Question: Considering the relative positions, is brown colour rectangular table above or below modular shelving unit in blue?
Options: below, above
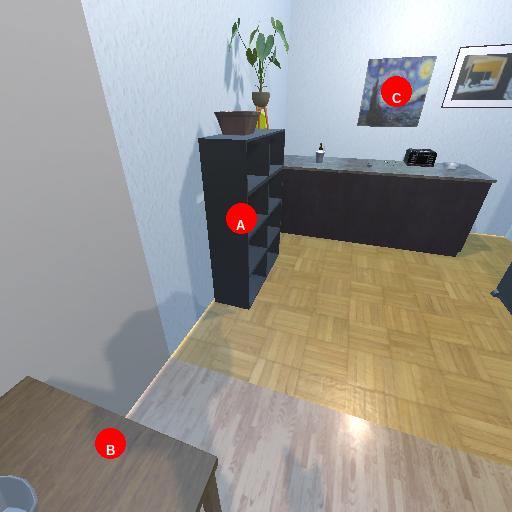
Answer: below